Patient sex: M
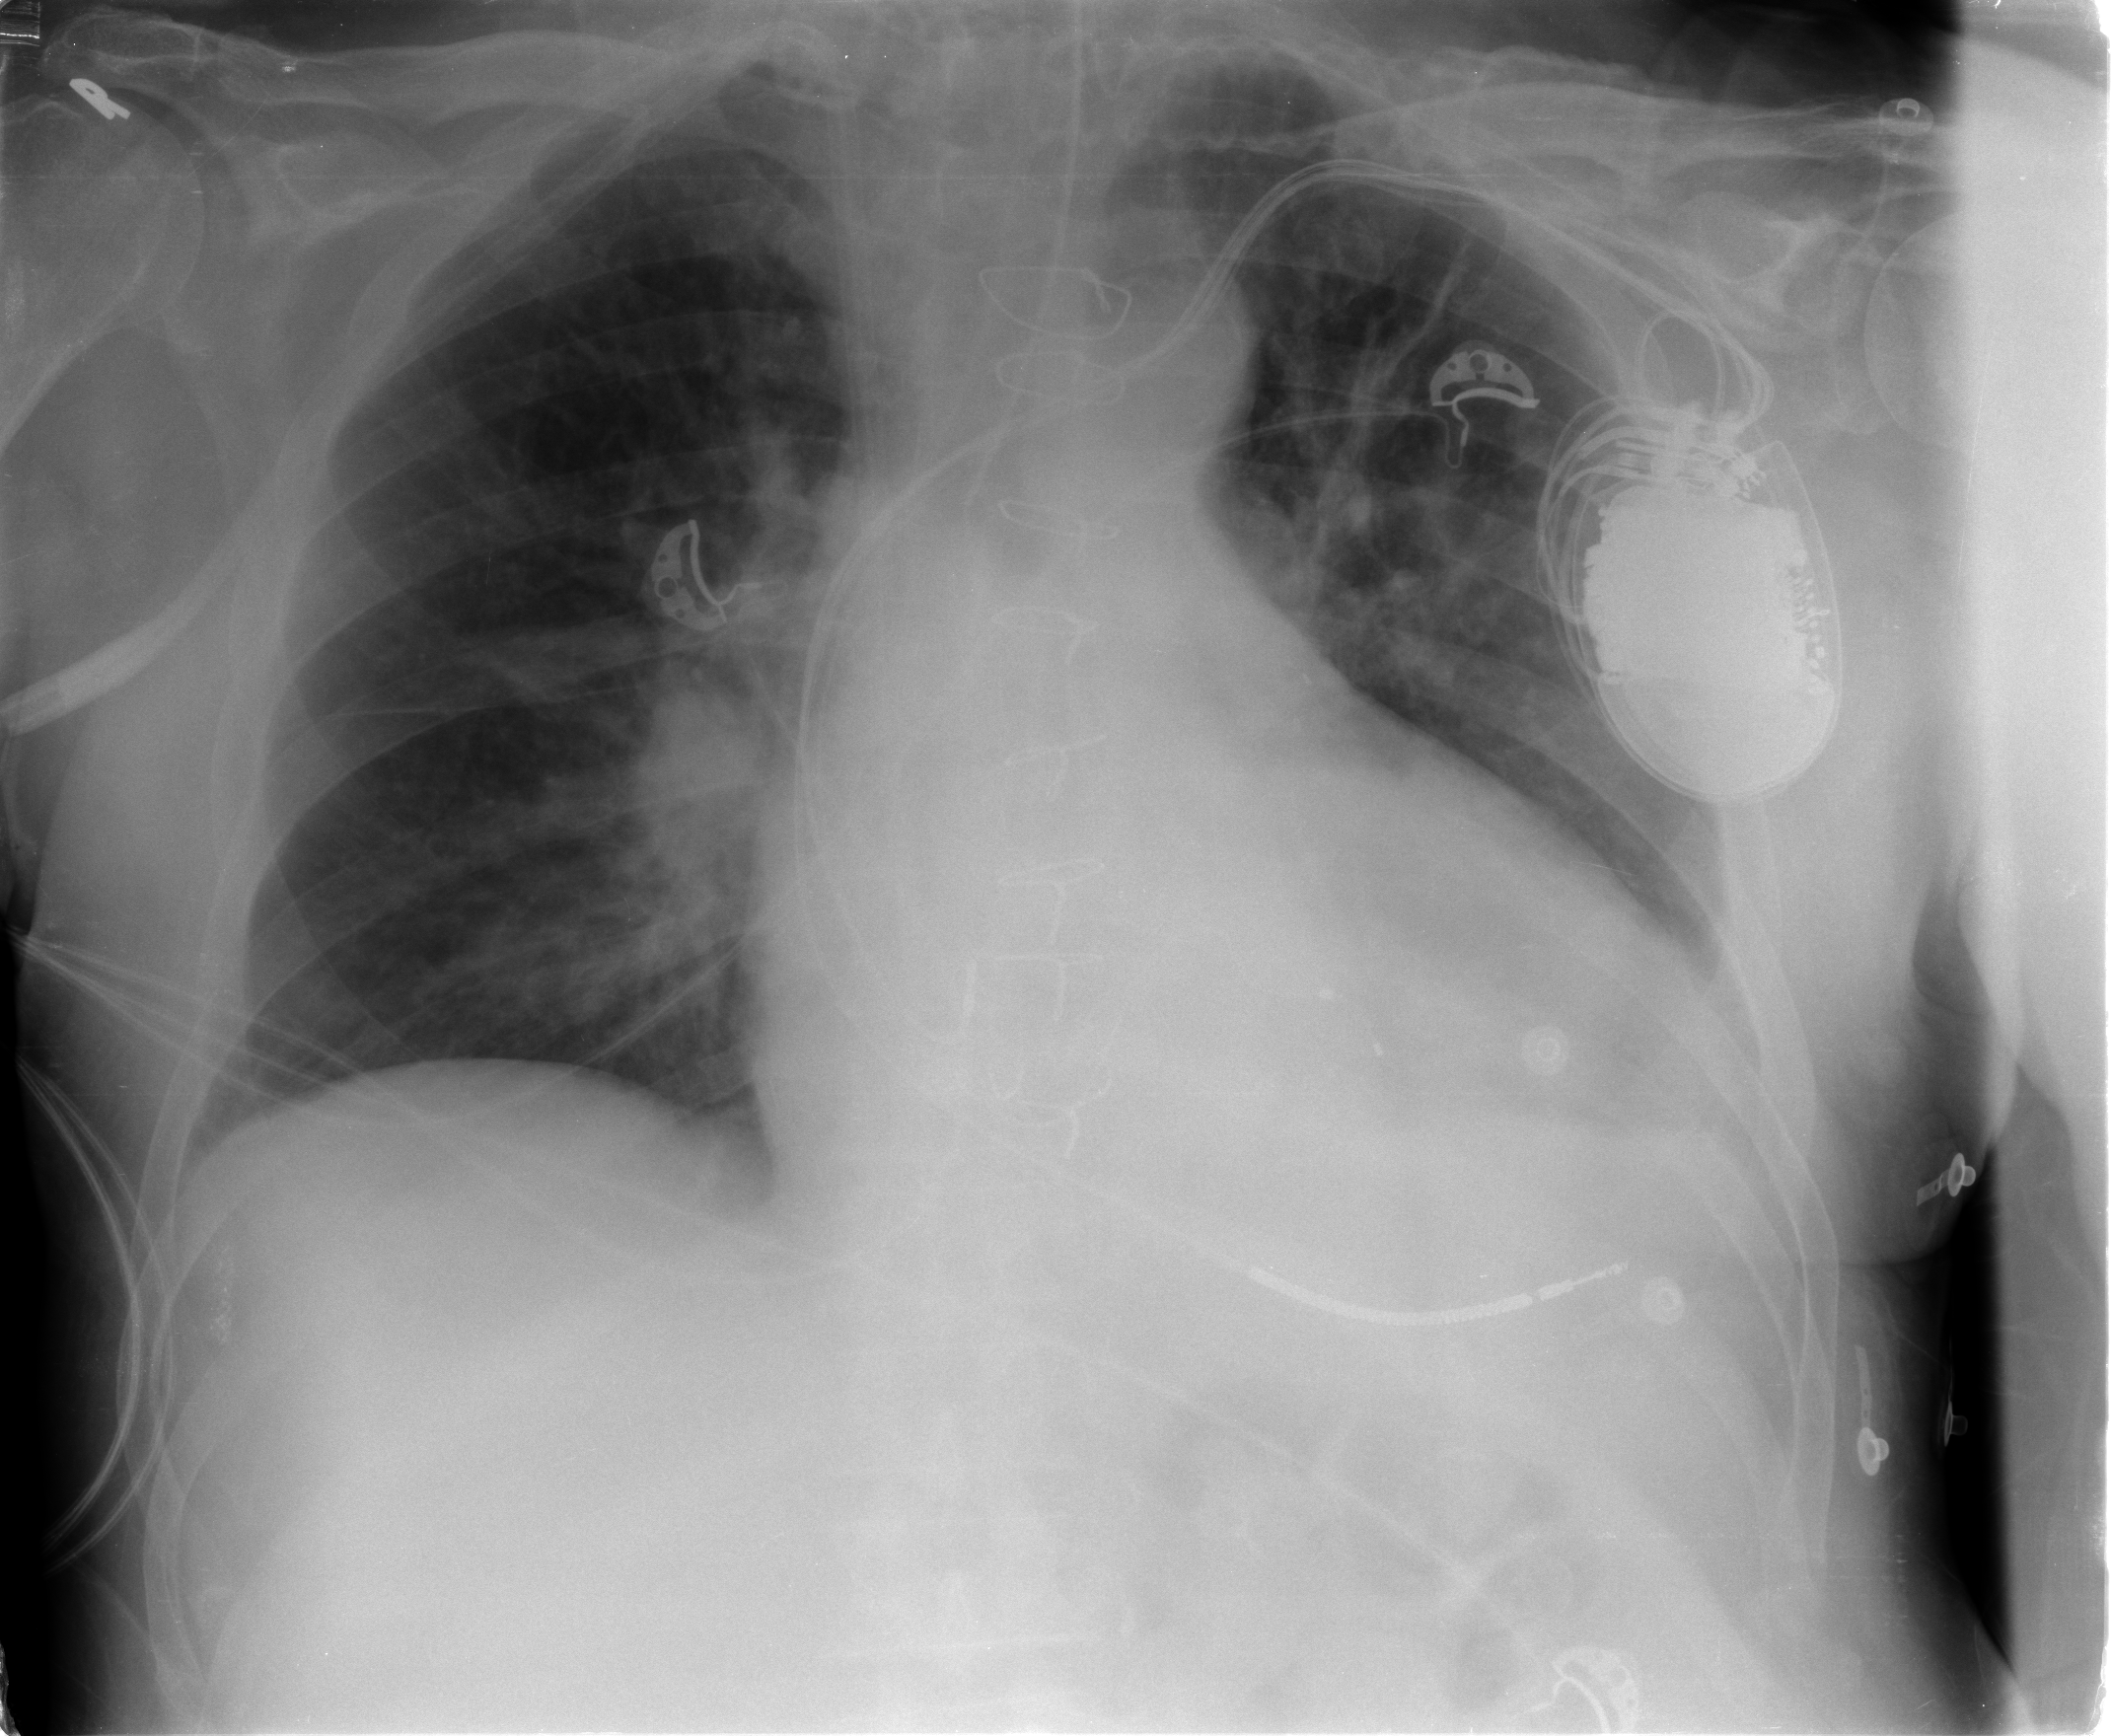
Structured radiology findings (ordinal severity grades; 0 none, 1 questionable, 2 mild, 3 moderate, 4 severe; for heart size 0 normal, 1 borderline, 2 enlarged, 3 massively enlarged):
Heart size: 2
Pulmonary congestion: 2
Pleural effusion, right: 0
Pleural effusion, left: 0
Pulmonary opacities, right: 2
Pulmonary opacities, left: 1
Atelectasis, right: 2
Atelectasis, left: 2